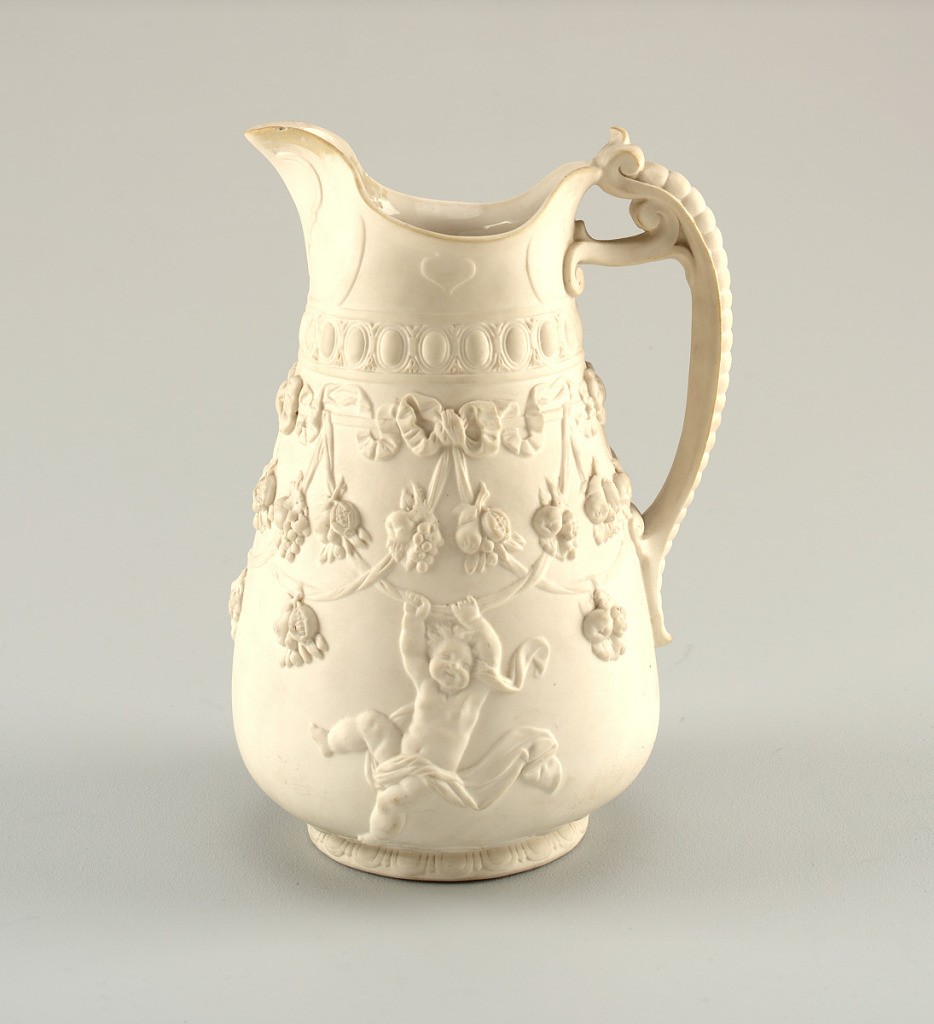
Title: Jug
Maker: Hanley Potteries (T&C Ford), English, 1854 – 1871
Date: mid- 19th century
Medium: biscuit (parian)
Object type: jug
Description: Bulbous body with relief decoration showing putti hanging from ribbons and swags with fruit pendants. Egg and dart molding about neck. Strap and cabochon under a flaring lip. Handle composed of scrolled straps under a segmented spine.